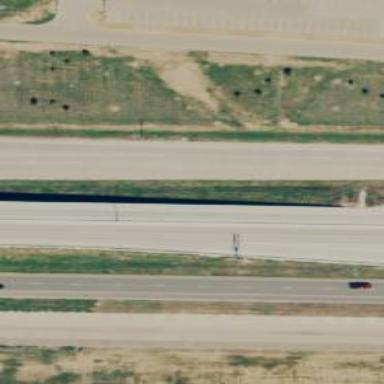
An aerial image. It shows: Secondary road with frontage road.